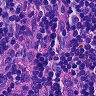
Metastatic tissue present: no